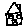
Label: house